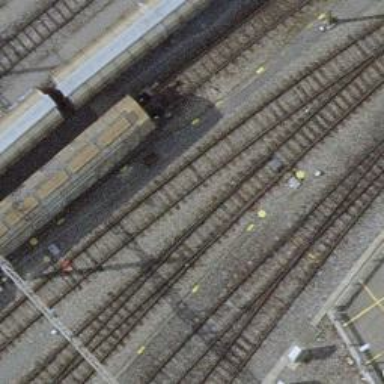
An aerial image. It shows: Railway switch.